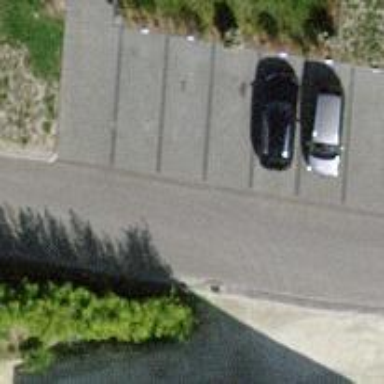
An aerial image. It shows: Parking area.